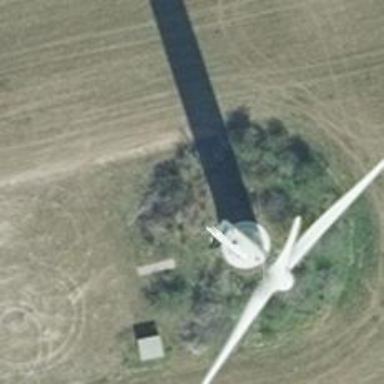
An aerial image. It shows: Wind generator powered by wind. The generator type is horizontal axis and it uses wind turbines.